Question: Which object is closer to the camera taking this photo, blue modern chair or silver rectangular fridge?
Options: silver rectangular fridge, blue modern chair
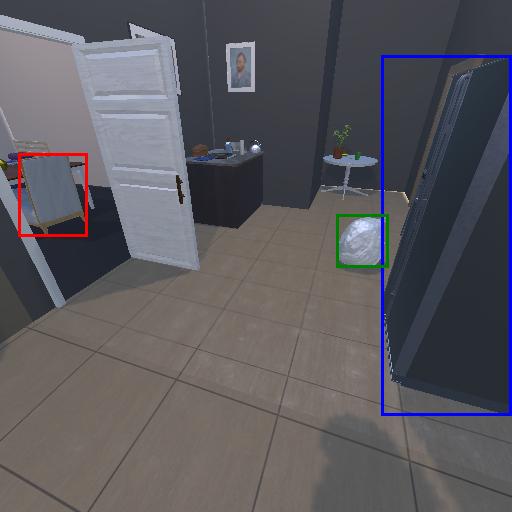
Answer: silver rectangular fridge